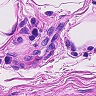
Metastatic tissue present: no